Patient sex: M
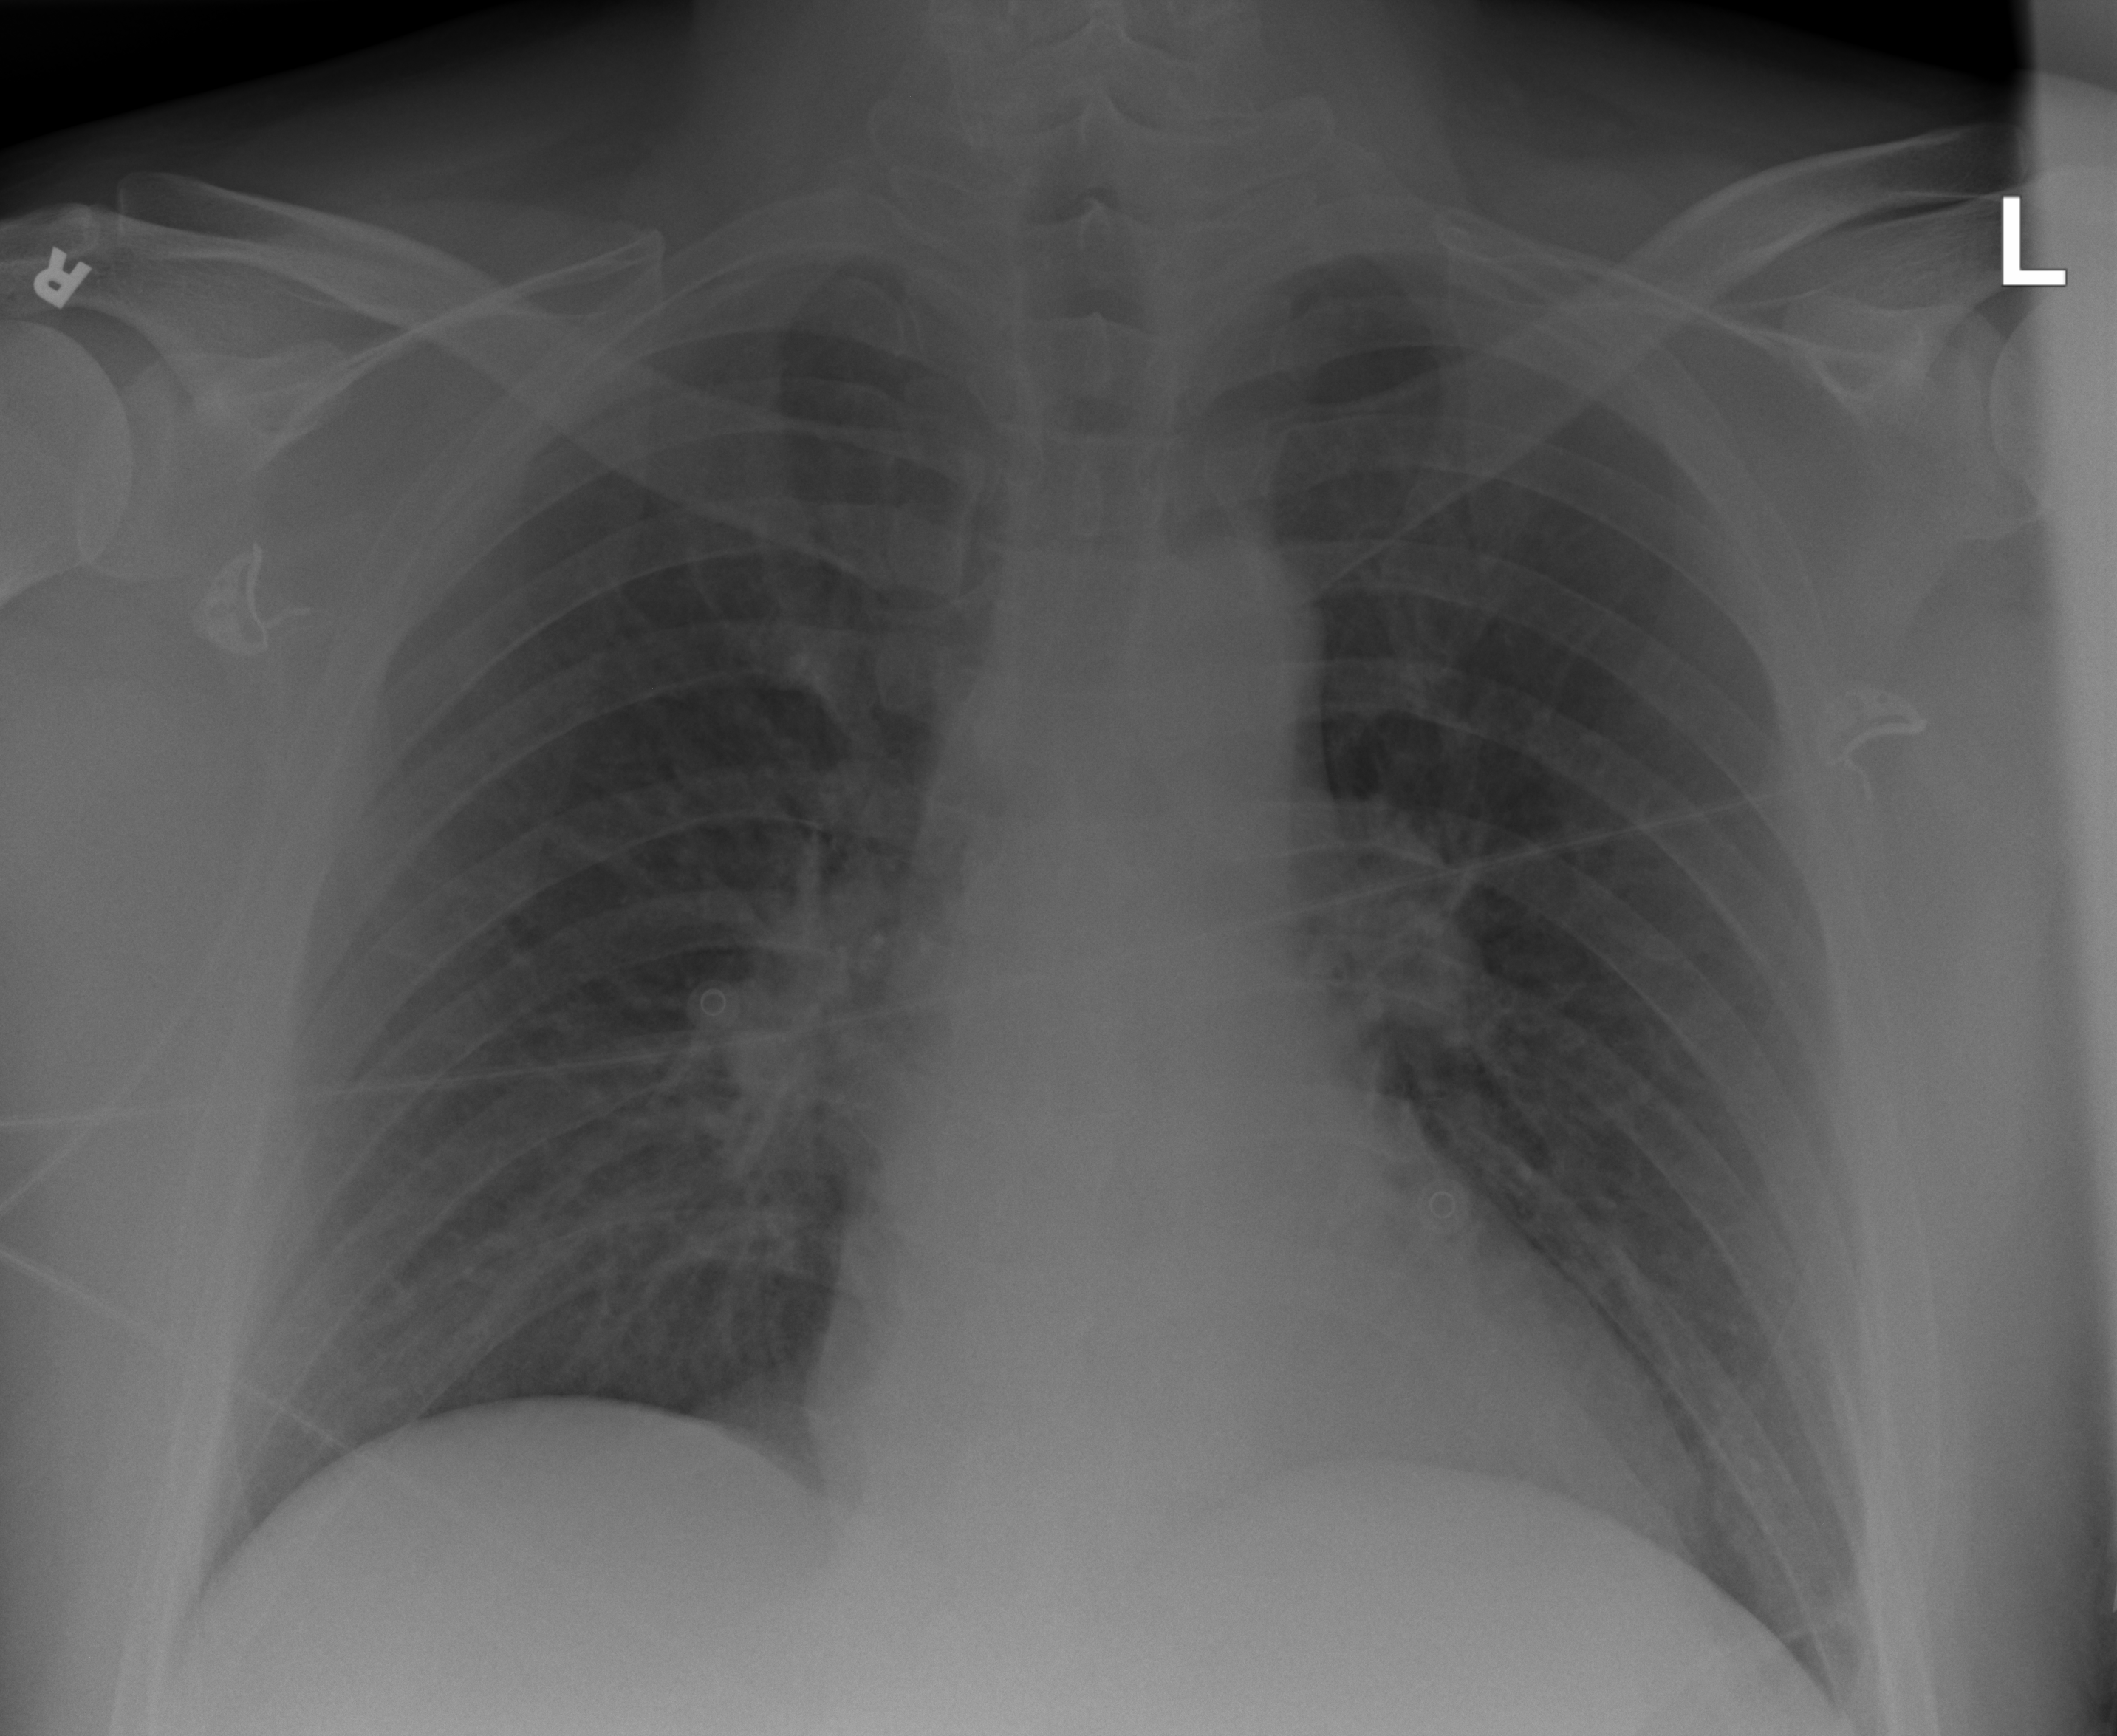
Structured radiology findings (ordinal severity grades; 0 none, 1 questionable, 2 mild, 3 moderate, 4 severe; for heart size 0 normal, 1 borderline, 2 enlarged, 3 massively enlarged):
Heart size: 0
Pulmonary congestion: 0
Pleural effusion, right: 0
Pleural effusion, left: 1
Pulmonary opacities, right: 0
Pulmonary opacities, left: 0
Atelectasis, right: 2
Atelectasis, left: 0